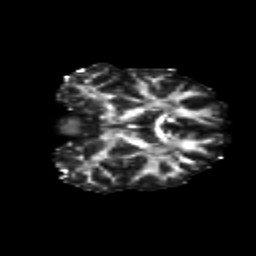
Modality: FA
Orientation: coronal
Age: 24
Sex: female
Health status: healthy
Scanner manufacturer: siemens
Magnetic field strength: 3 T
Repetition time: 8.6 s
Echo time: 0.095 s